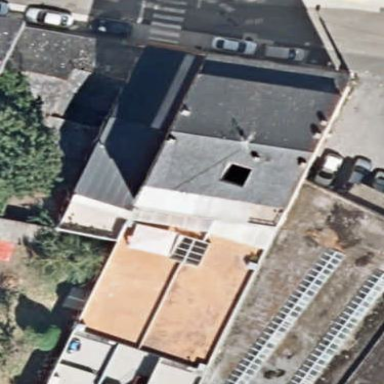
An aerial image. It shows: Warehouse building.